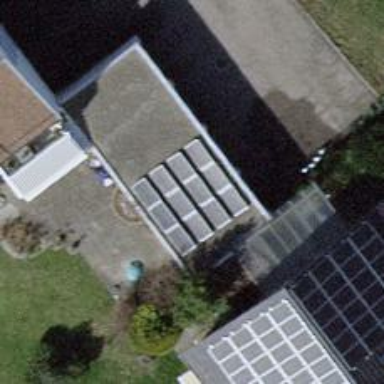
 consisting of solar photovoltaic panels."